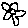
Label: flower